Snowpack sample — Rabbit Ears Pass, Jackson County, Colorado, USA (12/17/25, 1:08 PM MST)
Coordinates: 40.387, -106.625
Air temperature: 34 °F
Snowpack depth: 46 cm
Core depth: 30 cm
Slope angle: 6°, slope face: 165°
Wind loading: medium
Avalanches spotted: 0
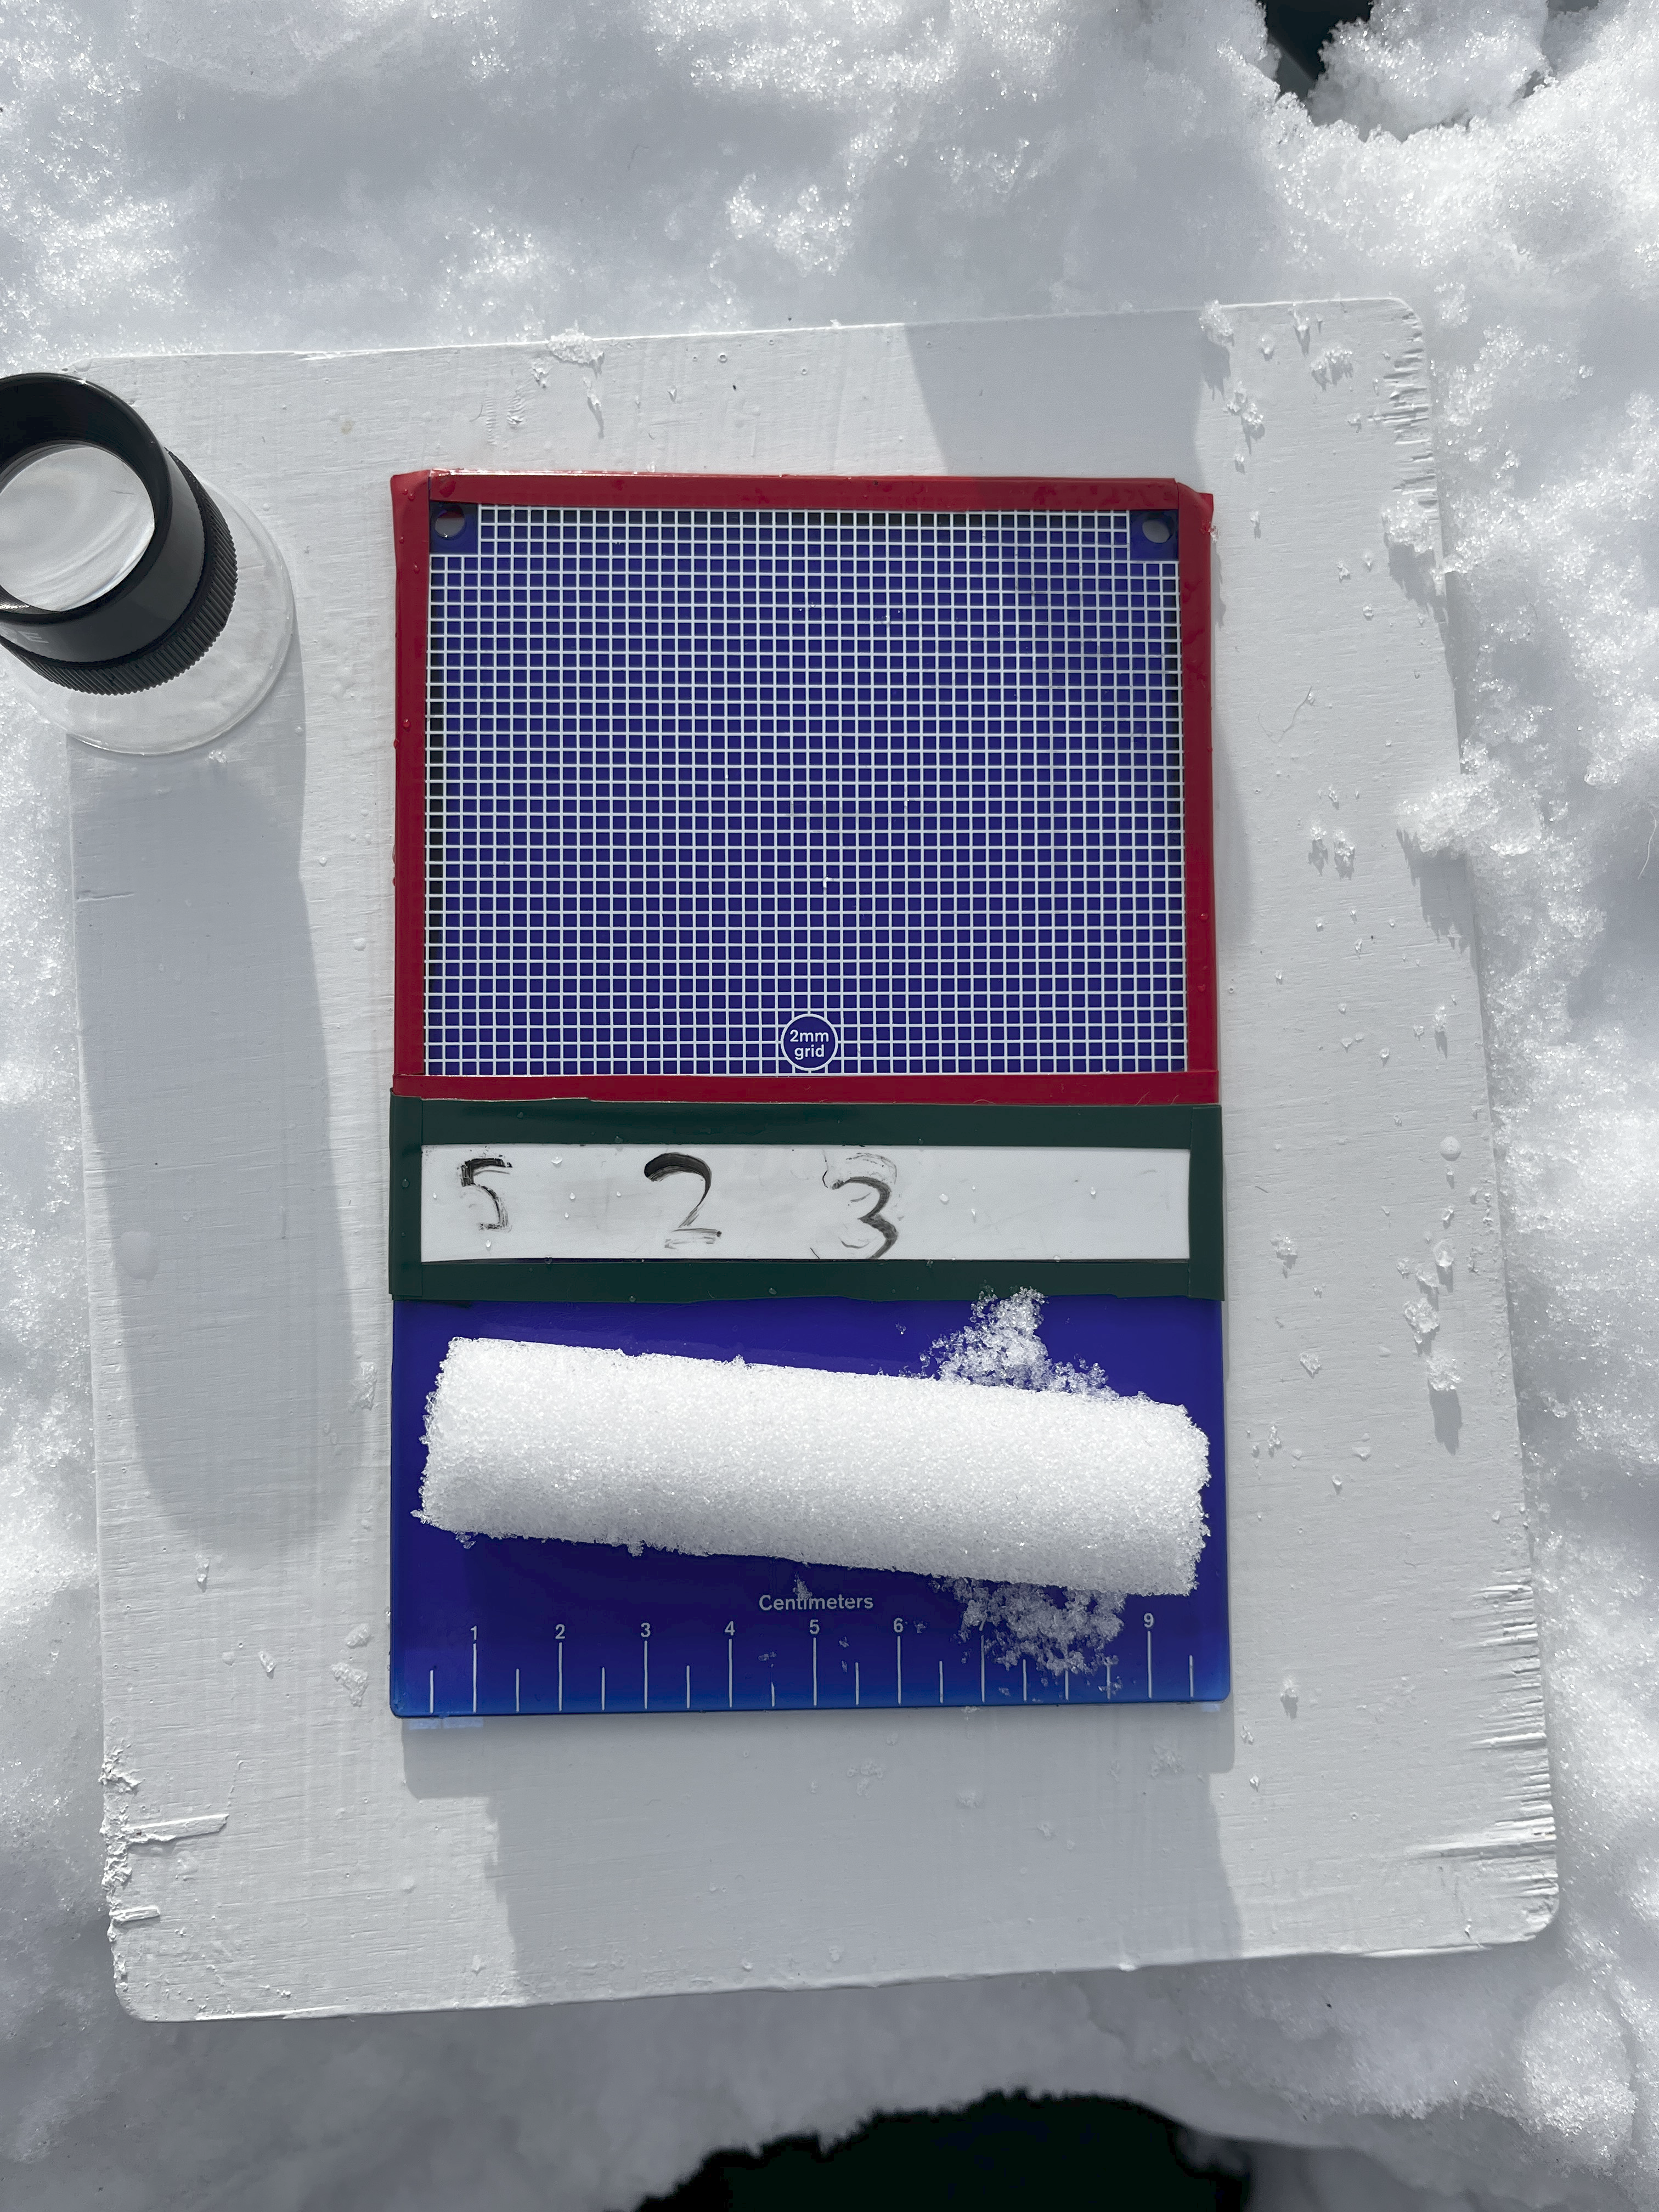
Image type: crystal_card
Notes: No avalanches spotted nearby, although collected in a meadowy area with minimal risk on this face of the pass.